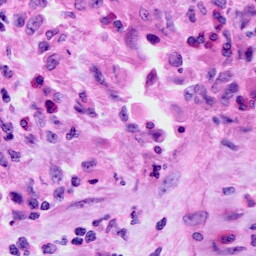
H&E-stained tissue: Cervix